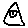
Label: triangle